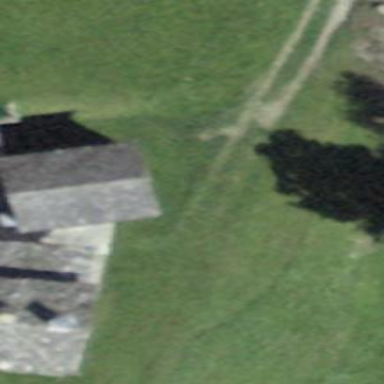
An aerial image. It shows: Hut with gabled roof.